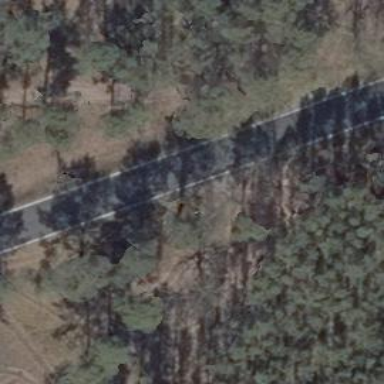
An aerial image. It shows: Secondary road with asphalt surface.